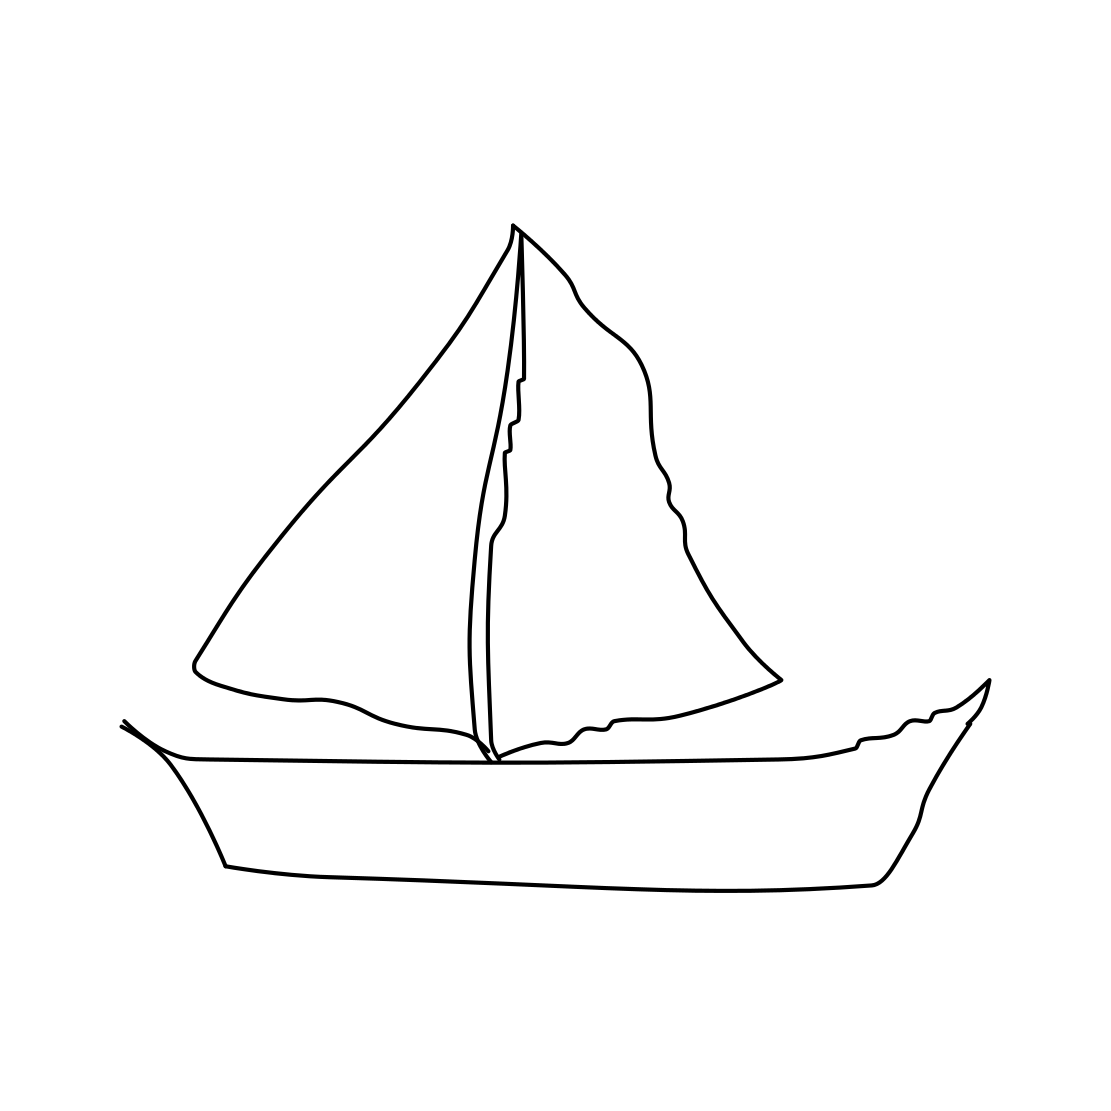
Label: sailboat